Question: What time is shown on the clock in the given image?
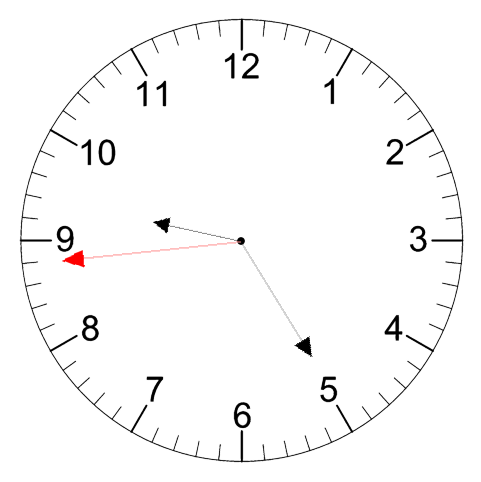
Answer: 09:24:44